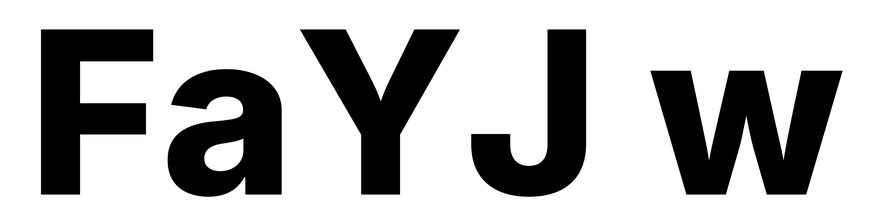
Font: Inter_ExtraBold